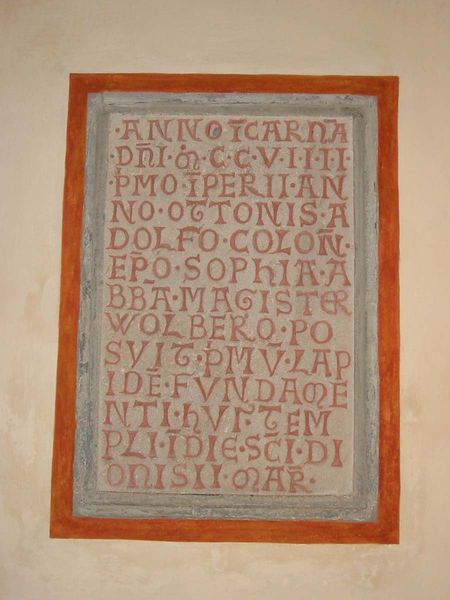
Titel: Quirinus-Münster in Neuss (St. Quirin)
Künstler: Wolbero
Standort: Neuss, Quirinus-Münster (EU - D - NRW)
Schlagwörter: blau, braun, grau, orange, rot, rahmen, kirche, blatt, schrift, papier, bischof, tafel, inschrift, buch, rechteck, druck, seite, text, buchstaben, buchdruck, jahr, otto, mittelalter, latein, schrifttafel, buchmalerei, domini, anno, capitalis, magister, sophia, colon, wolbert, bauinschrift, ottonis, adolfo, pmo, epo